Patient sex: M
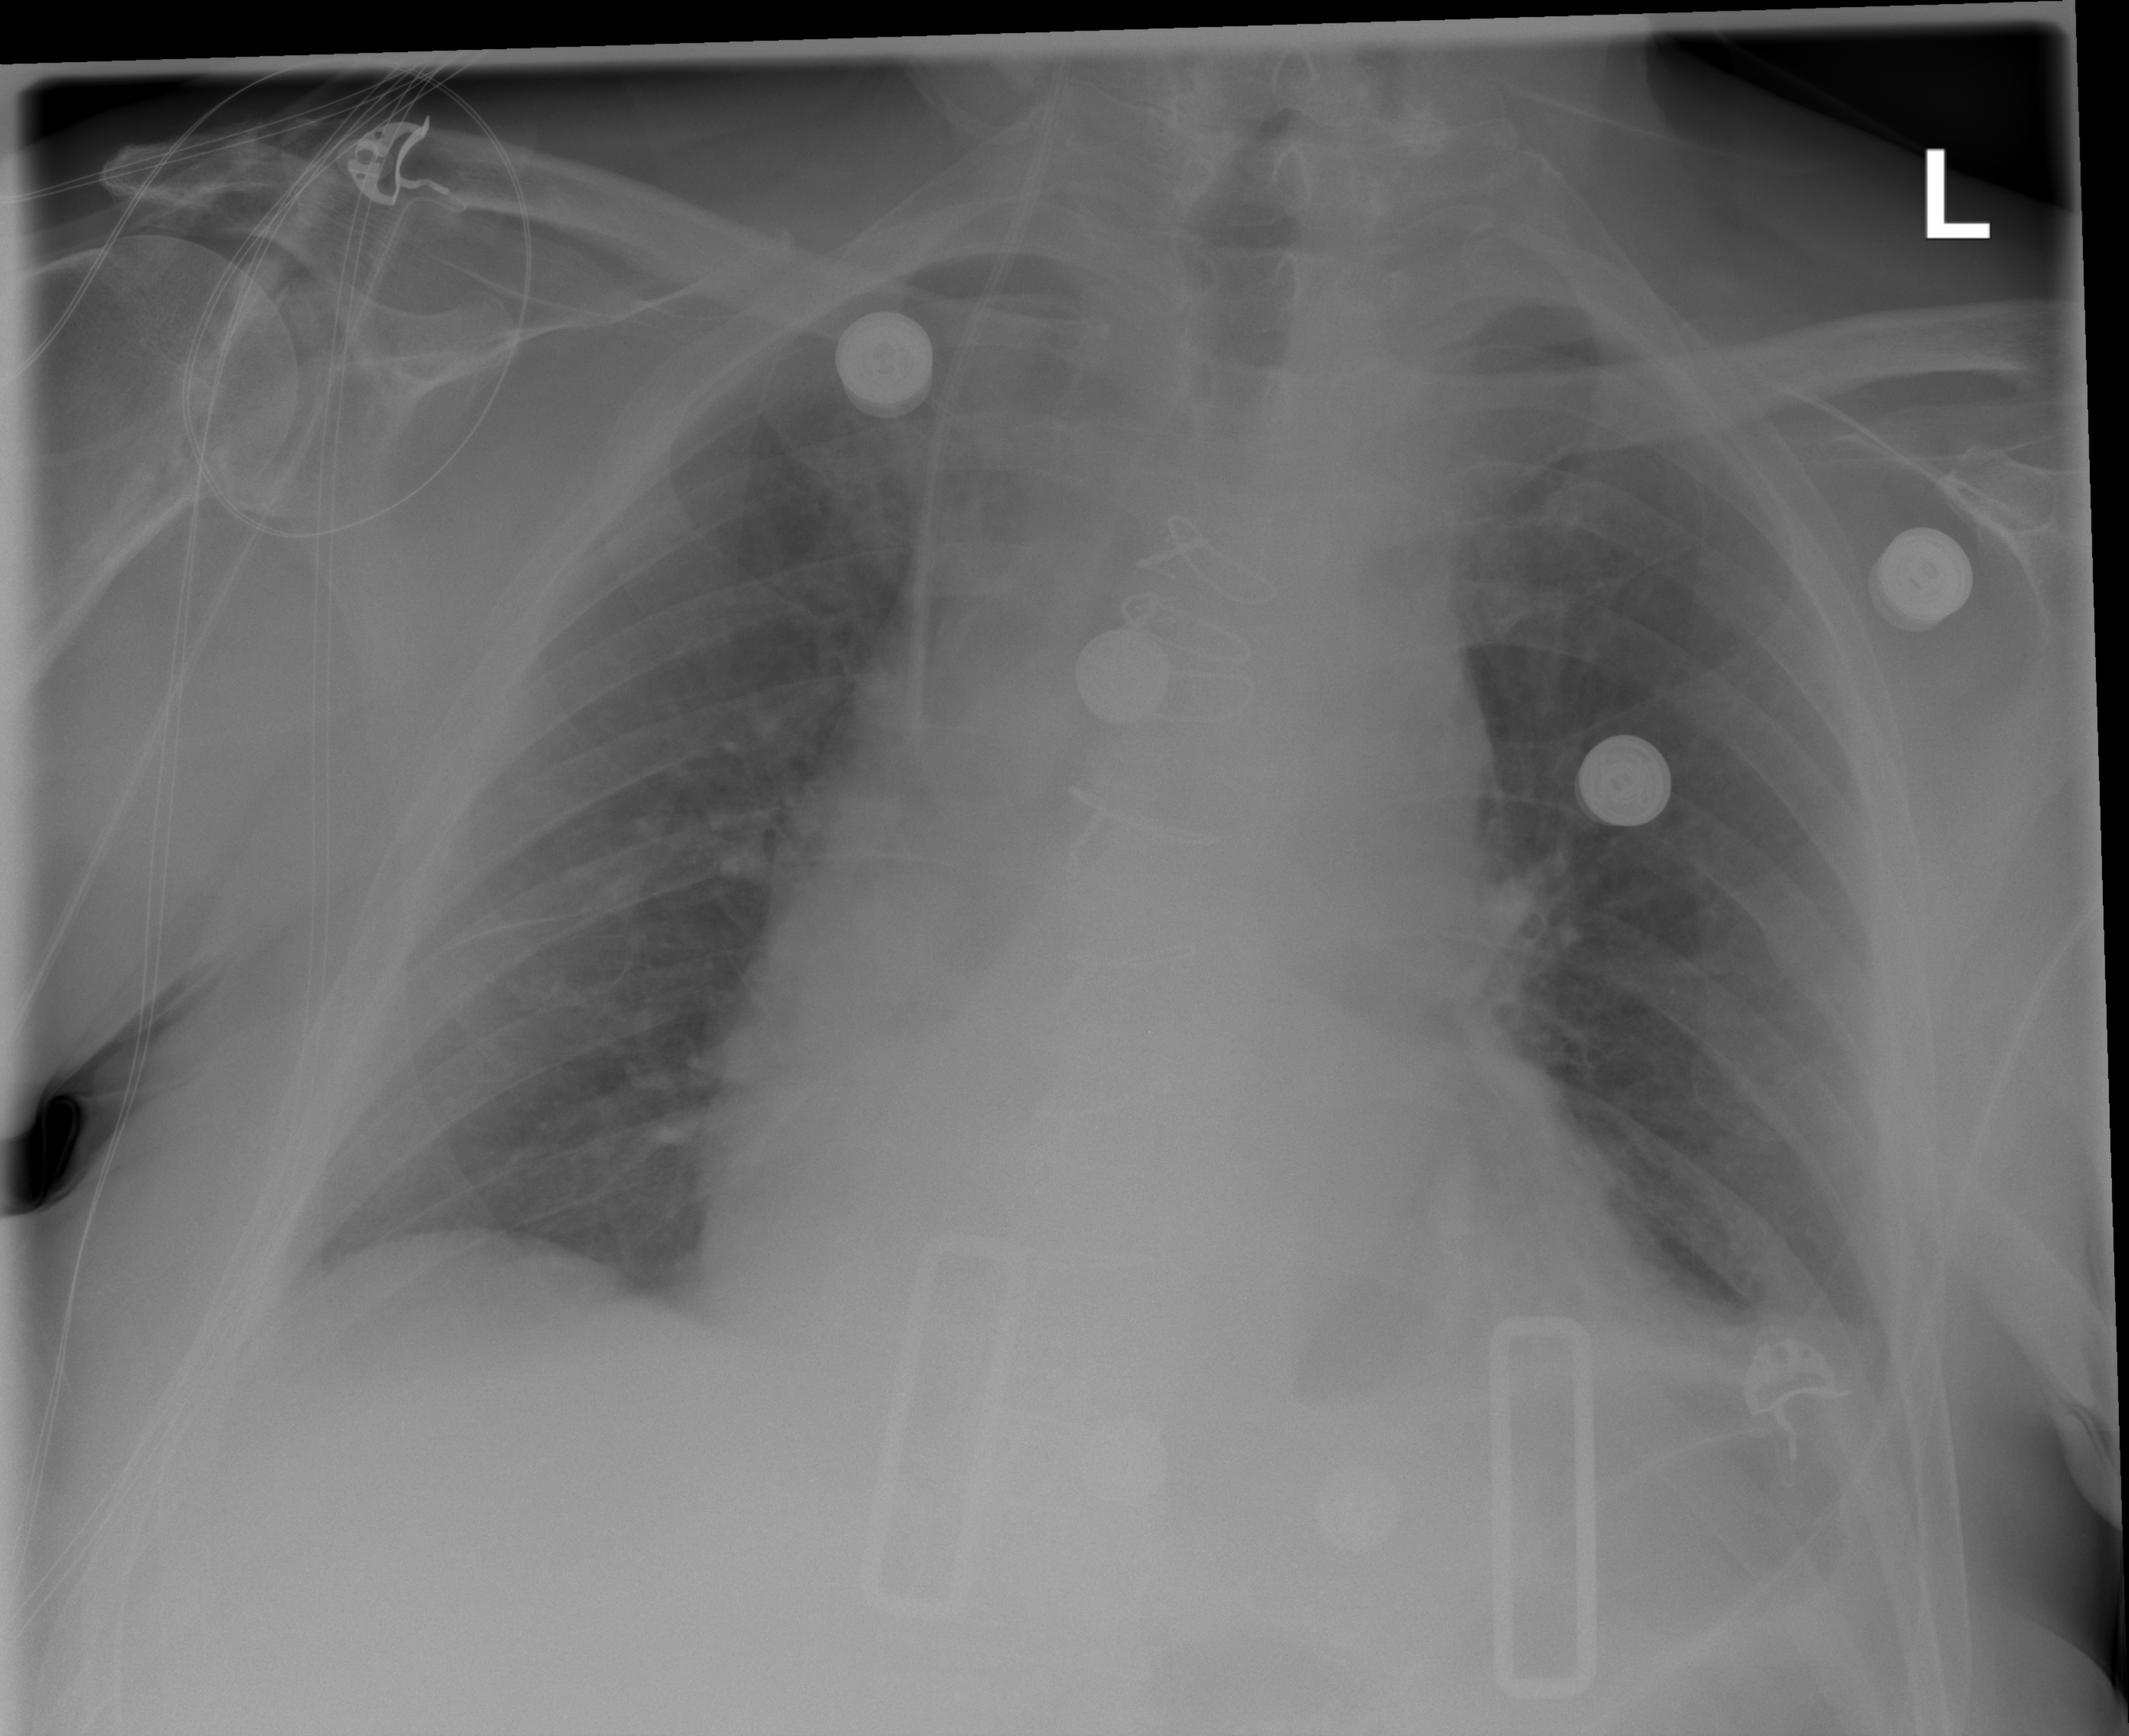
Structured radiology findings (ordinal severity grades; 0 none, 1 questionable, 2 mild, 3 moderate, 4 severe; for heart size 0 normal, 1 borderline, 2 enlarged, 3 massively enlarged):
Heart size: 2
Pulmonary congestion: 0
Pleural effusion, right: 0
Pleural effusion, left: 2
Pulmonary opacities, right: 0
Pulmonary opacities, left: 0
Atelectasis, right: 2
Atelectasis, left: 2